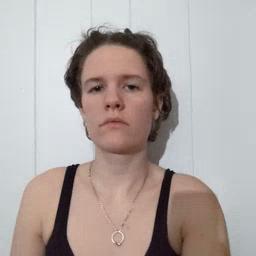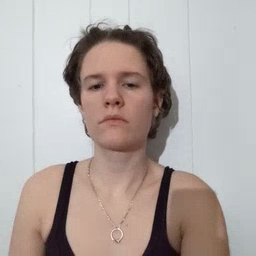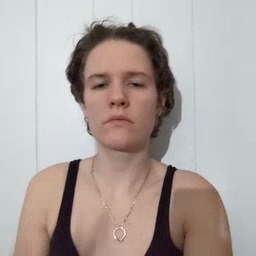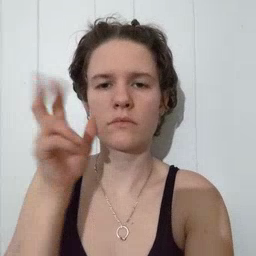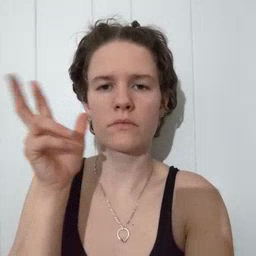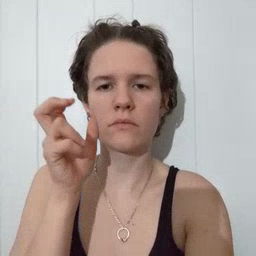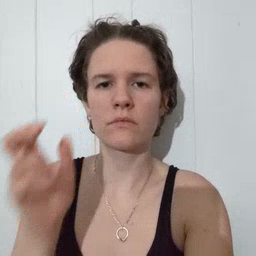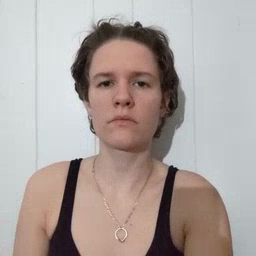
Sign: listen